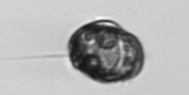
Label: Proterythropsis